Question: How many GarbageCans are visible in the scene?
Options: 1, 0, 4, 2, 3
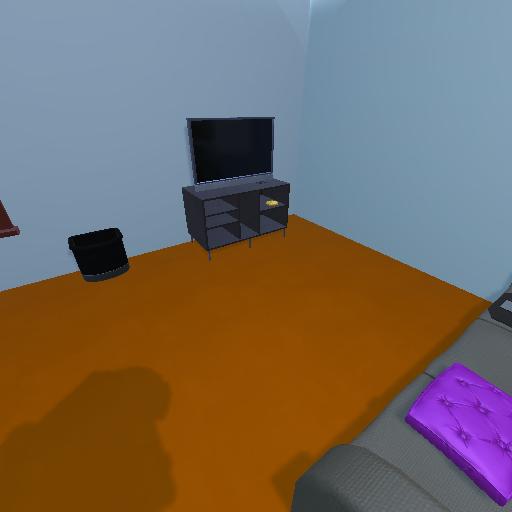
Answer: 1